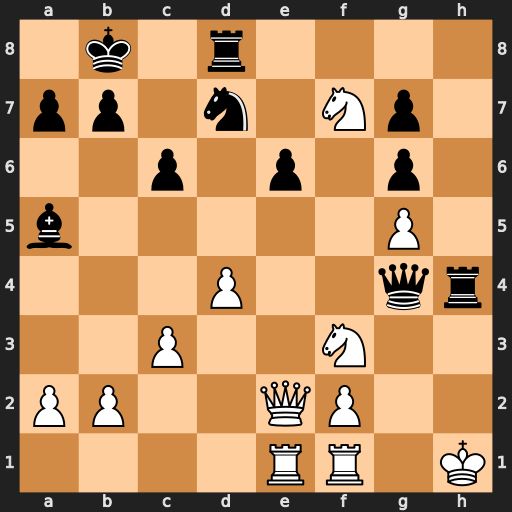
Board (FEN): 1k1r4/pp1n1Np1/2p1p1p1/b5P1/3P2qr/2P2N2/PP2QP2/4RR1K
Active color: w
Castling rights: -
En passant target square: -
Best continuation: Nxh4 Qxh4+ Kg2 Rf8 Rh1